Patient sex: M
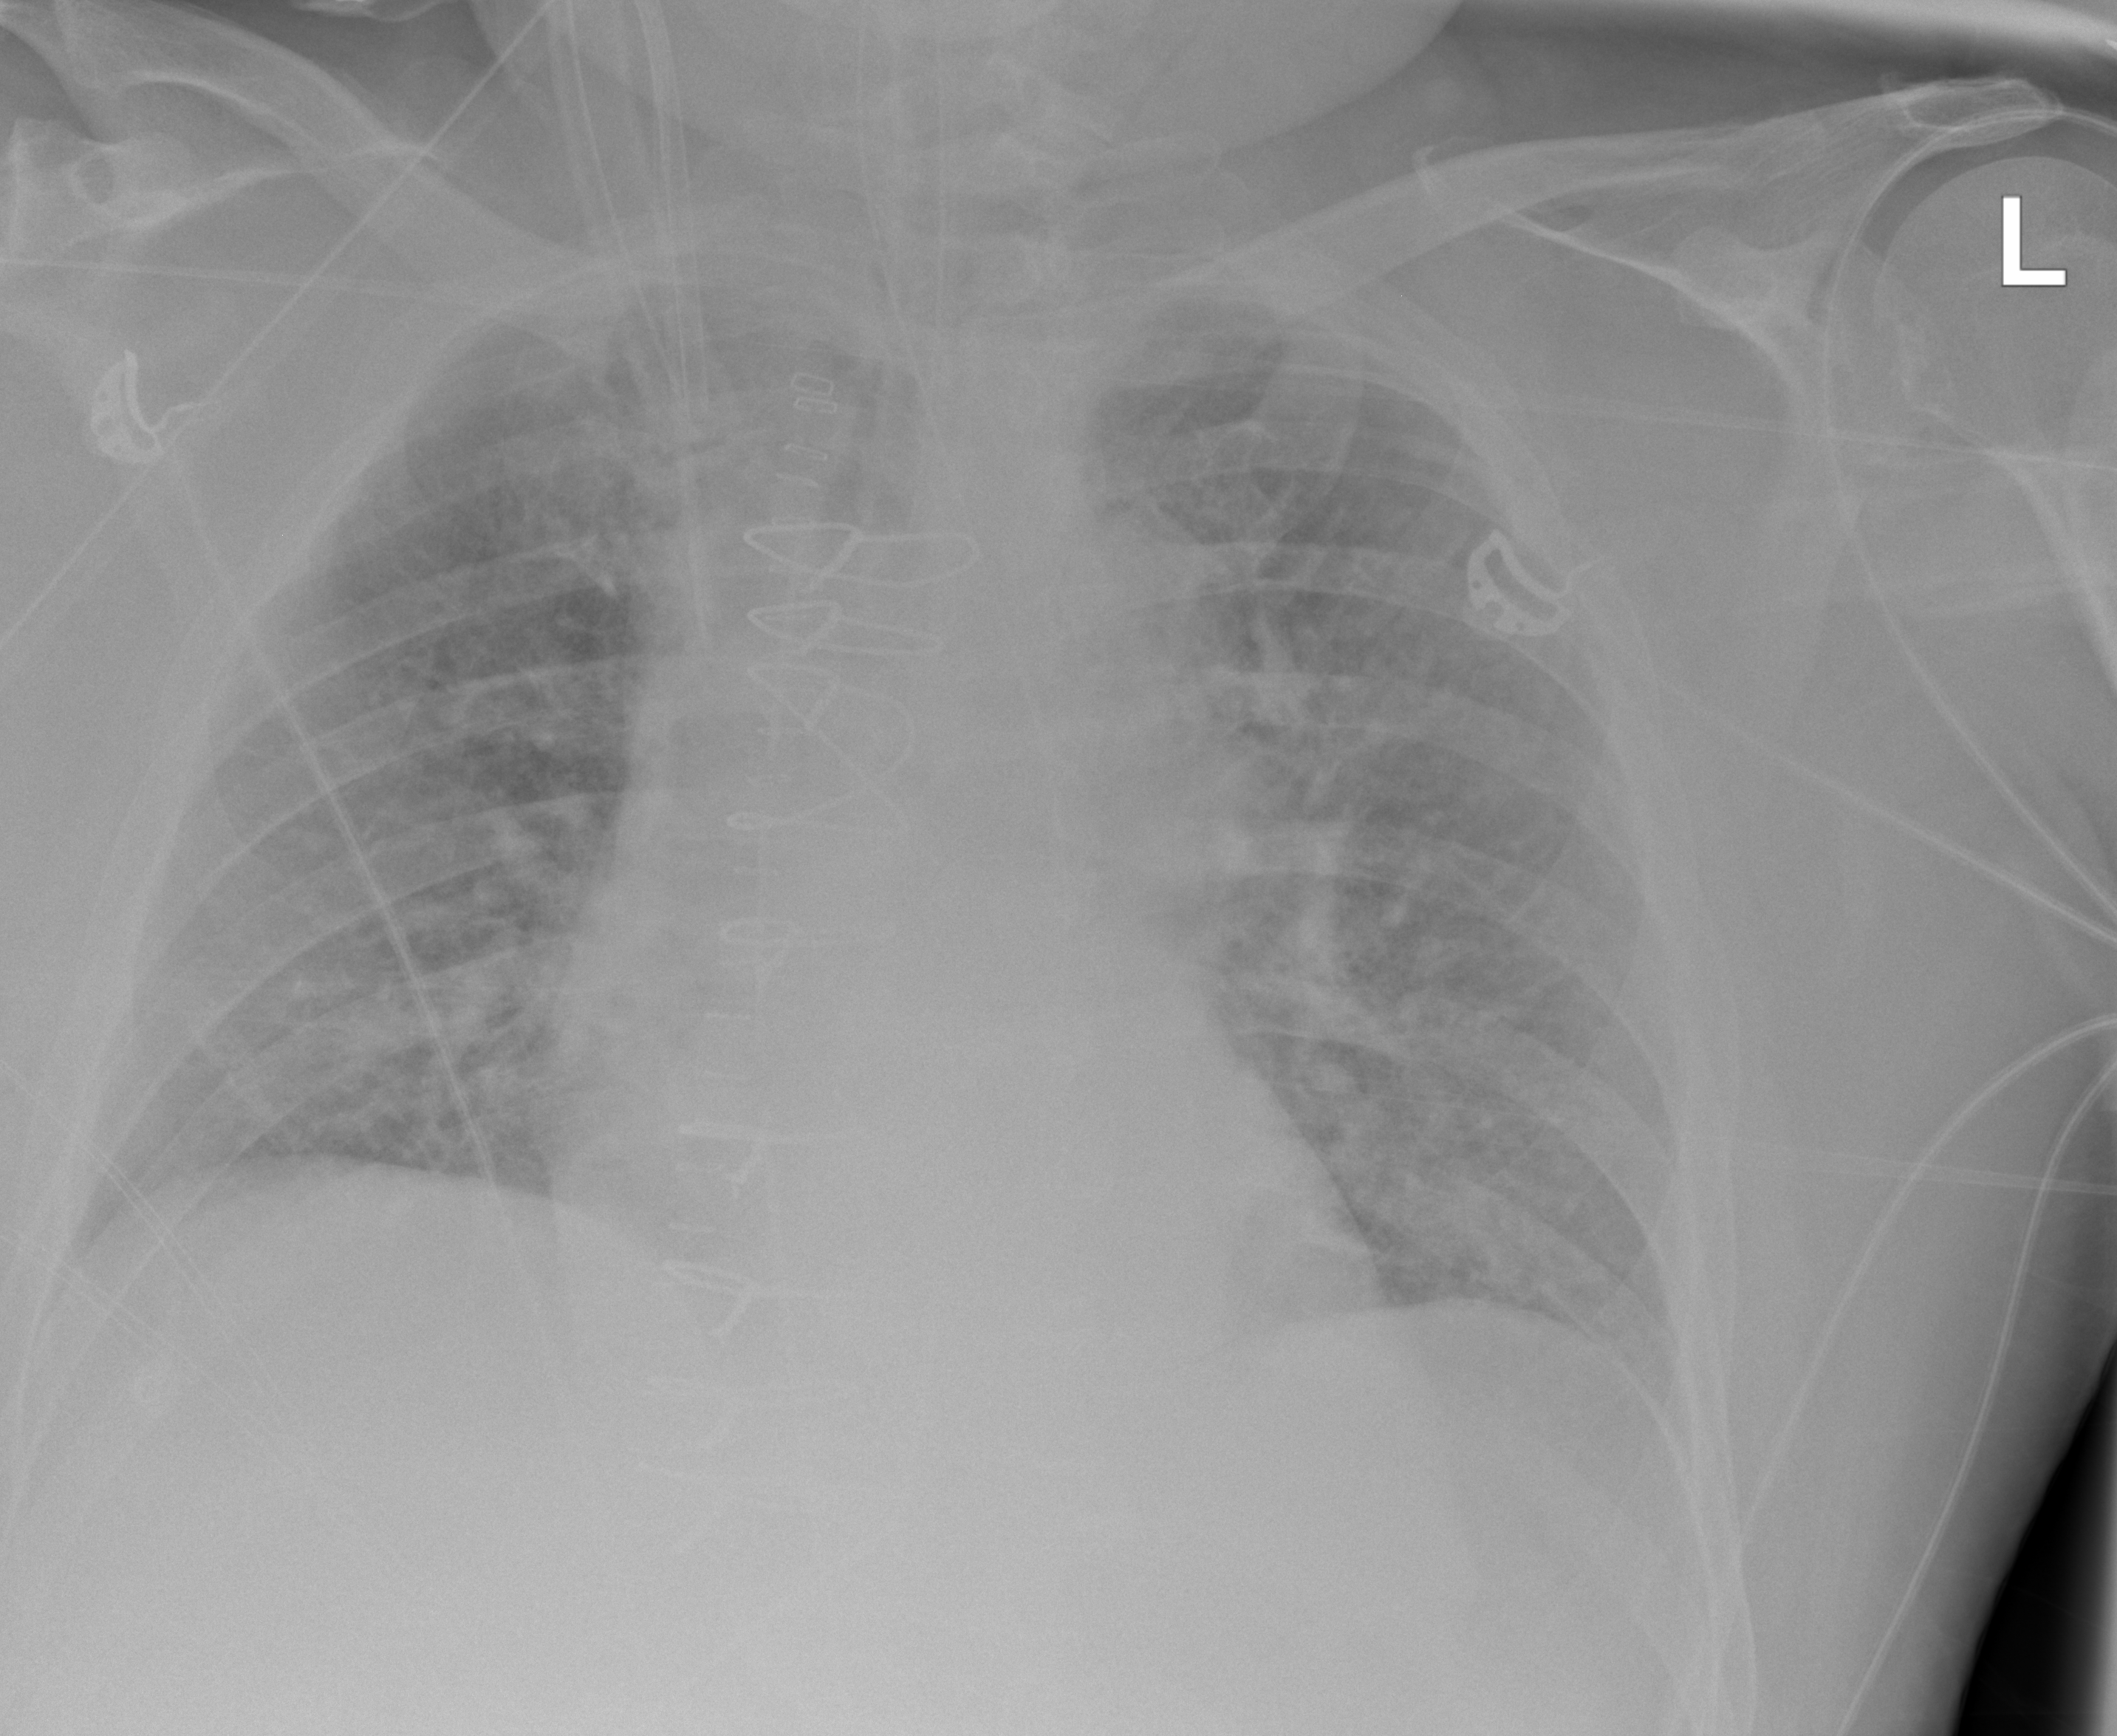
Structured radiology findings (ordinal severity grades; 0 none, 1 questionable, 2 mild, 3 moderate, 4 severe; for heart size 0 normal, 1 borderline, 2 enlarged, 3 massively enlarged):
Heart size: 0
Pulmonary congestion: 2
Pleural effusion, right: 0
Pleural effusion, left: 0
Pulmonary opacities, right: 1
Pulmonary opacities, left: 1
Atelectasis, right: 0
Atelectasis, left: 0